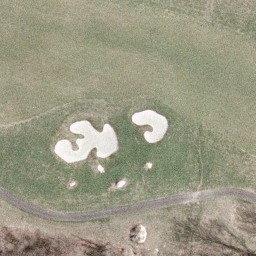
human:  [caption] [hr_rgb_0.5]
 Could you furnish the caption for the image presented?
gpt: There are turfs and some bunkers and withered trees in the golf course .

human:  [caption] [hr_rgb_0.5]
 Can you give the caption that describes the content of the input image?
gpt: A part of a golf course with green turfs and some bunkers and withered trees .

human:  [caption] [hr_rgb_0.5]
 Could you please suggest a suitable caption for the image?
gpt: This is a part of a golf course with green turfs and some bunkers and trees .

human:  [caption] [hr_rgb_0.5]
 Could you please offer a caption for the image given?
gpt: A part of a golf course with with green turfs and some bunkers and withered trees .

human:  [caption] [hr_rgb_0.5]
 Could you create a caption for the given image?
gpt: Green turfs and some bunkers and withered trees in the golf course .